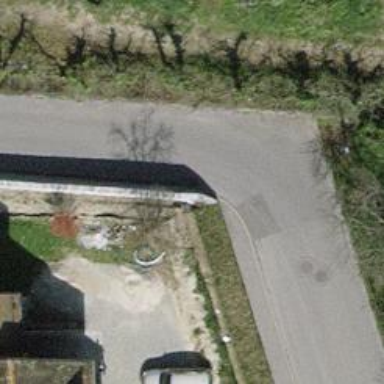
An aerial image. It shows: Retaining wall.